Question:
Eventually, our team would like to move away from tables, but it seems like div tags are so much harder to use. In the above image, the layout was created using a table, but I cant figure out how to get a basic column structure working using div tags. How can I get those buttons on the same line? HTML newbie here.
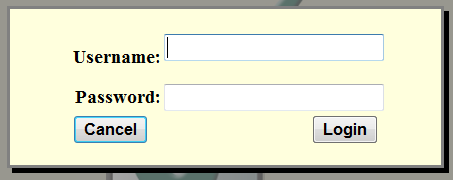
Answer: Not too difficult:
'''
<form id="login">
<div>
<label for="user">Username:</label>
<input id="user" type="text" size="20">
</div>
<div>
<label for="pass">Password:</label>
<input id="pass" type="password" size="20">
</div>
<div>
<input id="cancel" type="reset" value="Cancel">
<input id="submit" type="submit" value="Login">
</div>
</form>
'''
'''
#login {
background-color: #FEFEDD;
border: 3px solid #7F7F7F;
display: inline-block;
padding: 20px;
text-align: right;
}
#login div {
padding: 5px;
}
#login label {
font-weight: bold;
margin-right: 5px;
}
#login #cancel {
float: left;
}
'''
<URL>